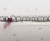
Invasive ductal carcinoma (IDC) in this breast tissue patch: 0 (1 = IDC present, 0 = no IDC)